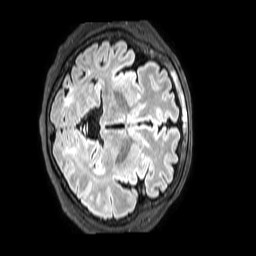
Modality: FLAIR
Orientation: axial
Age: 56
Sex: female
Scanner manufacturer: philips
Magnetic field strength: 3 T
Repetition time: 4.8 s
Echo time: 0.2868 s